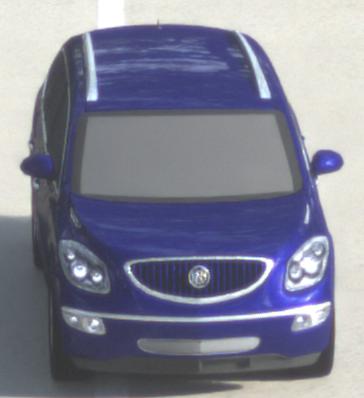
Make: Buick
Model: Enclave
Detailed model: GMT967
Model produced from: 2007
Model produced until: 2017
Doors: 5
Color: blue
Road condition: dry road
Daytime: morning or afternoon
Contrast: low contrast